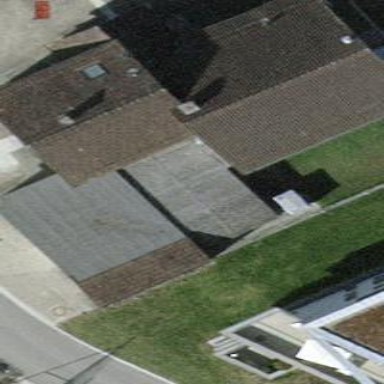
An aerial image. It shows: View of roof of building.